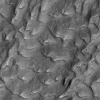
Atmospheric dust classification: not_dusty